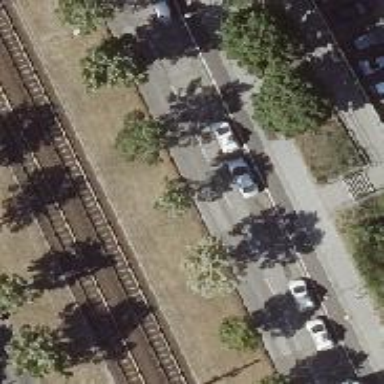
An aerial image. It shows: Beautiful avenue lined with deciduous broadleaved trees.